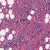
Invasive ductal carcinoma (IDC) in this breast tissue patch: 1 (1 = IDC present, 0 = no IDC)